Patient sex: F
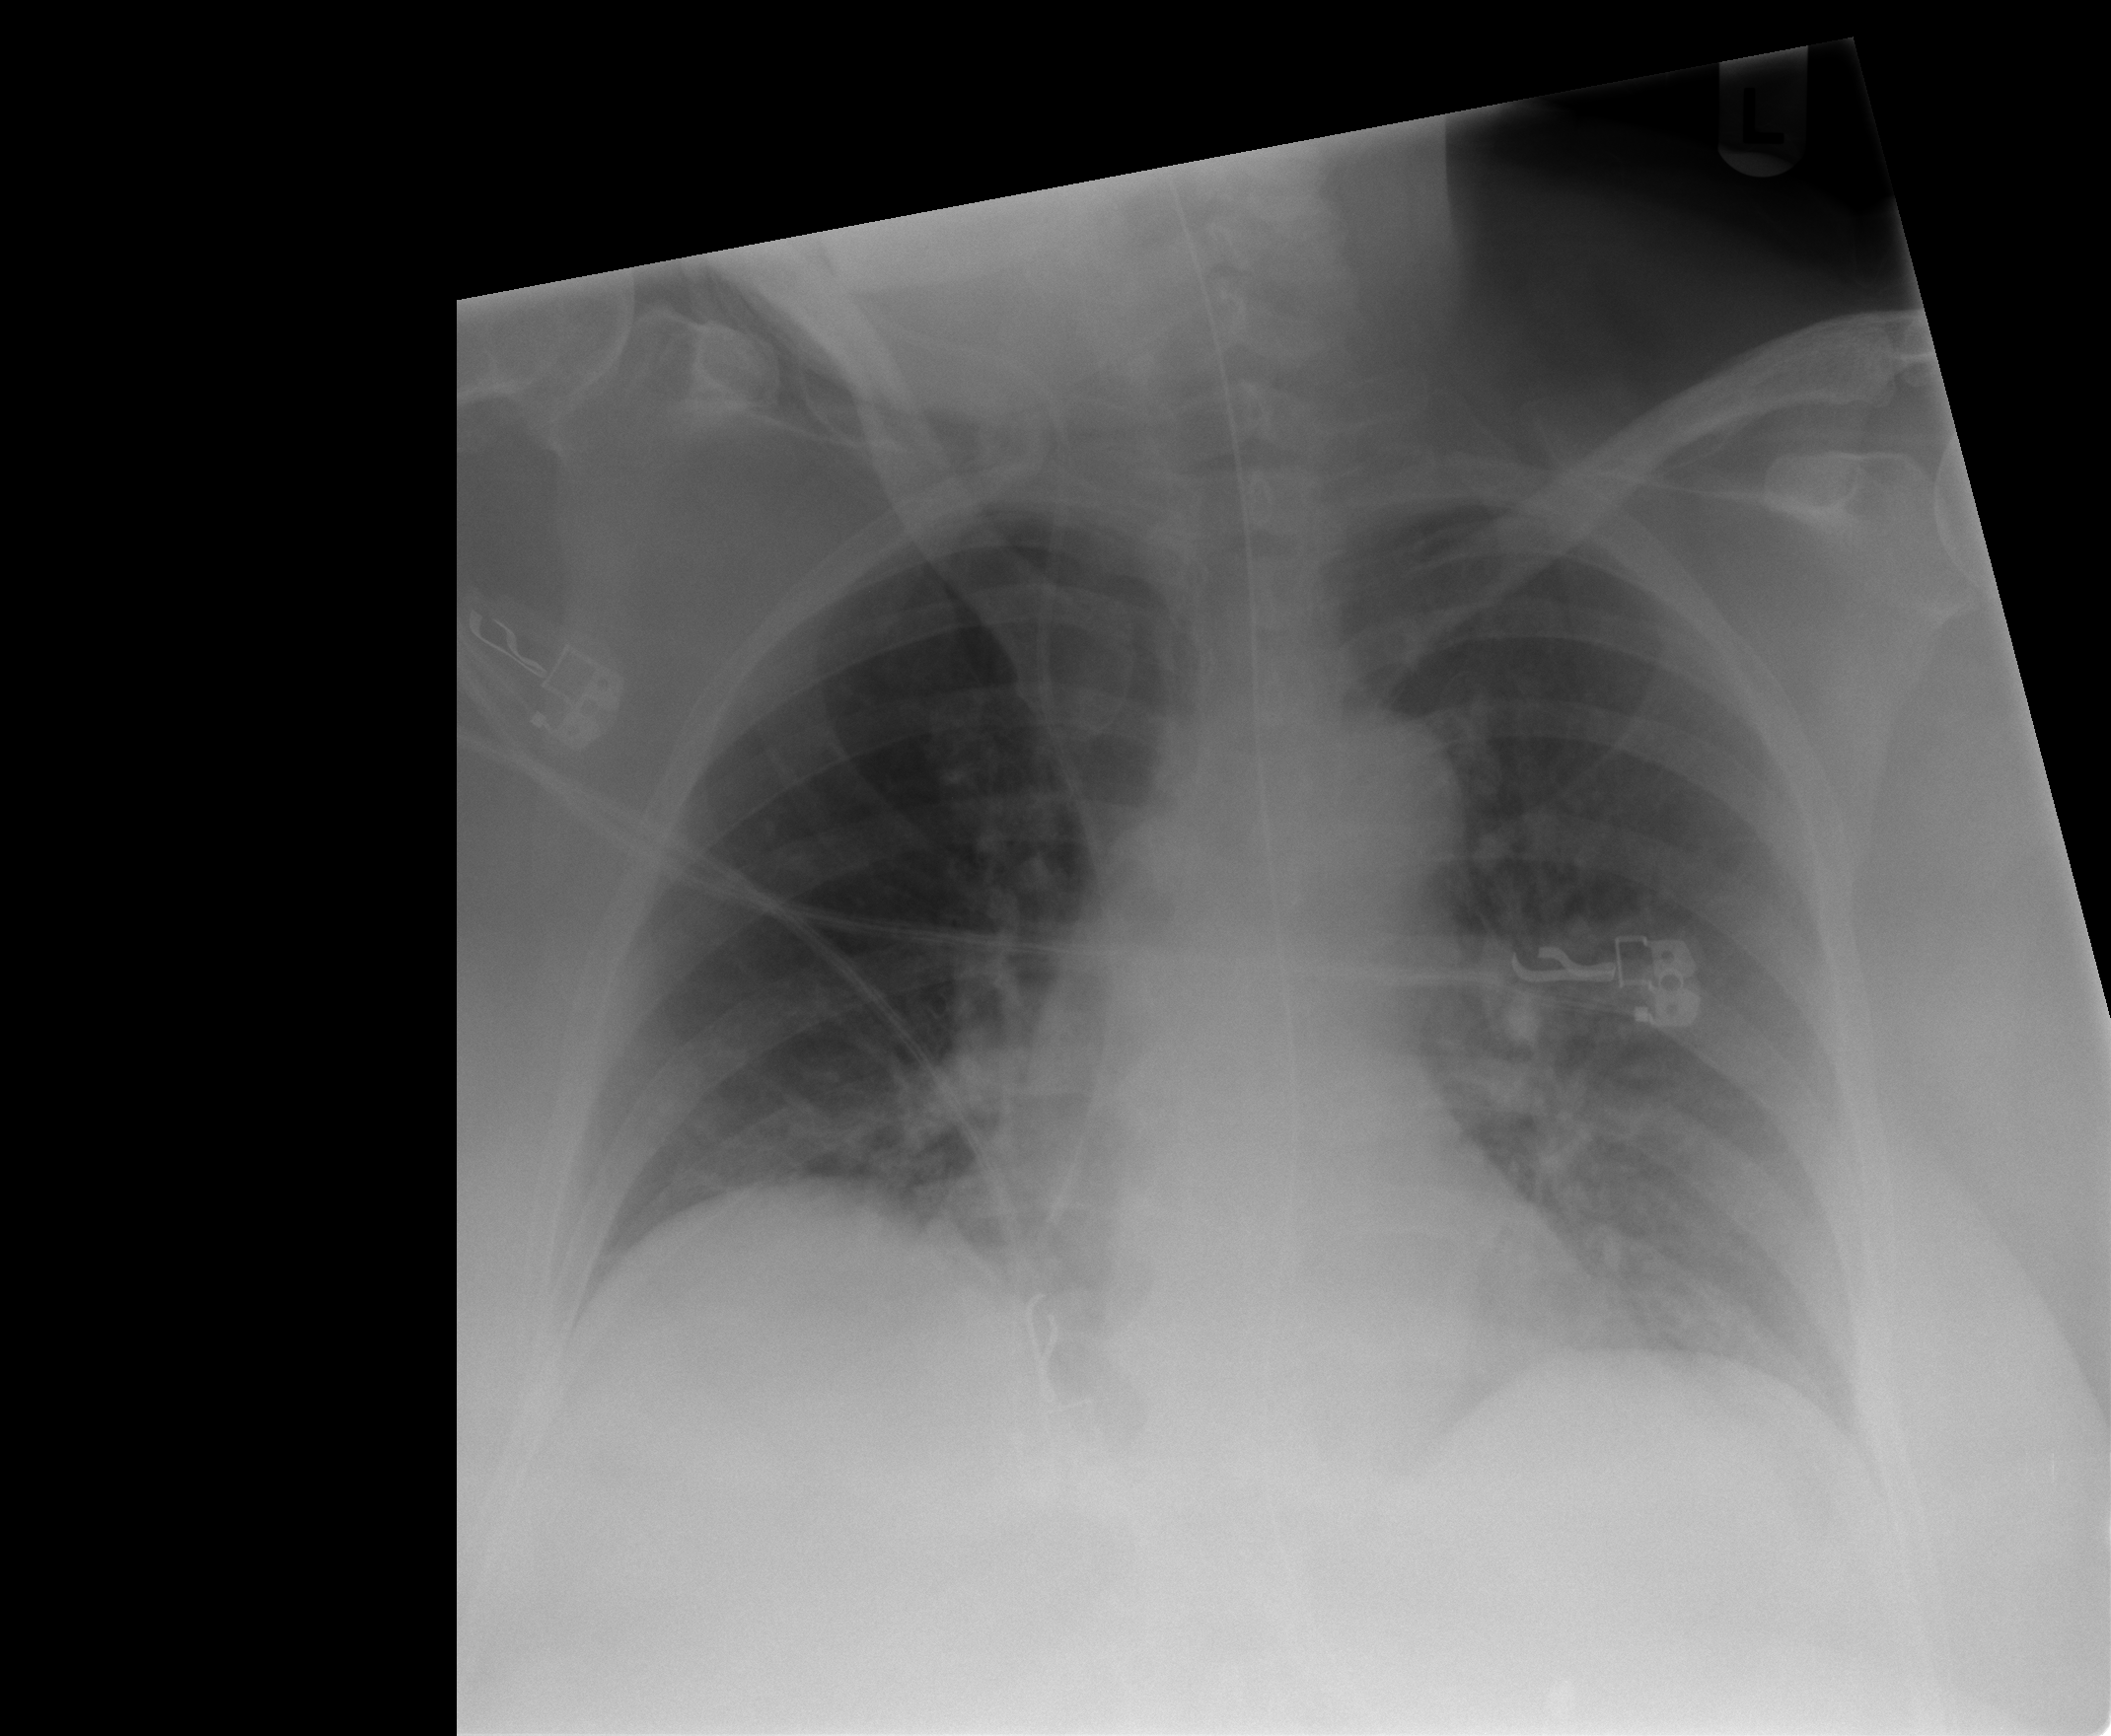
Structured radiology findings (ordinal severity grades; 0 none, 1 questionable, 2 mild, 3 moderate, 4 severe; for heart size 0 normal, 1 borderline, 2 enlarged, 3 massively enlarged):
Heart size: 0
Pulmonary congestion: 2
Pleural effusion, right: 0
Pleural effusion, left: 0
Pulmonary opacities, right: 1
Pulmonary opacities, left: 1
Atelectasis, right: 2
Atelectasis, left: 2